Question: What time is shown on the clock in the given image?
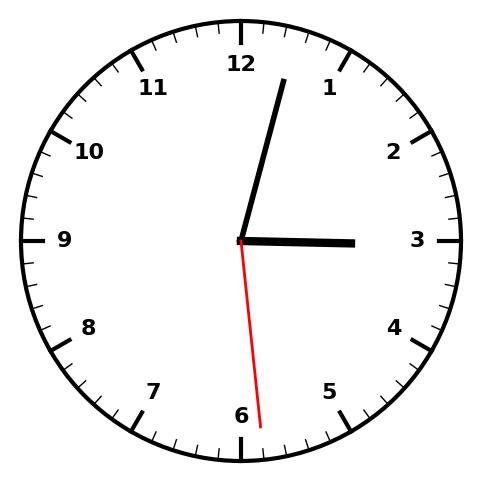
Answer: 03:02:29